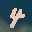
Label: 4